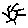
Label: sun